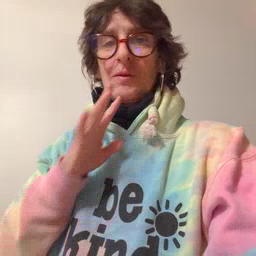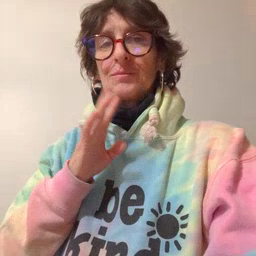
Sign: talk